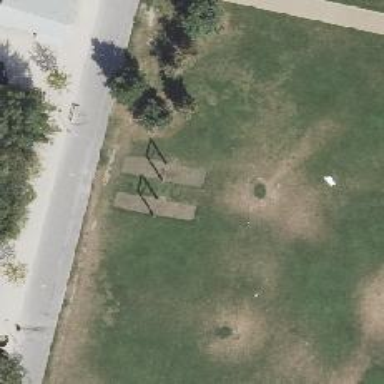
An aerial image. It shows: Playground with swings in leisure land area.